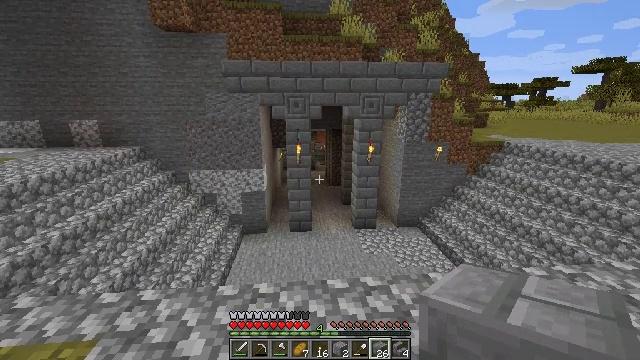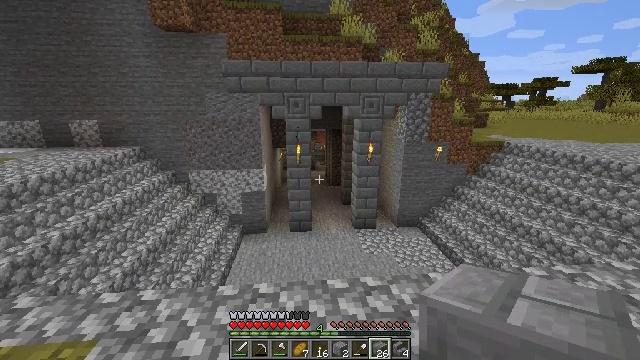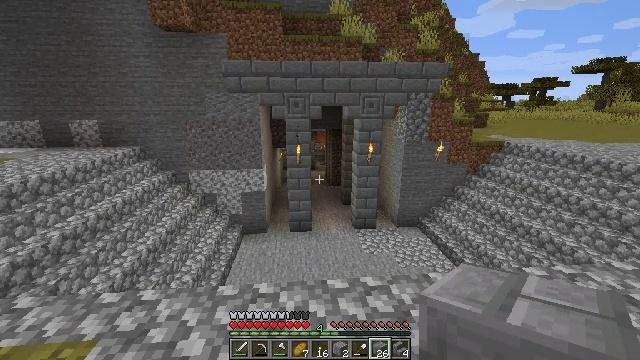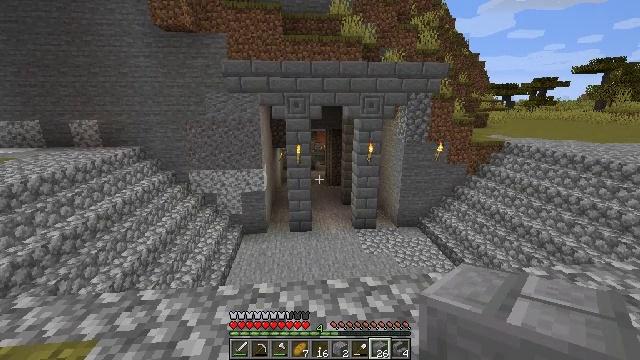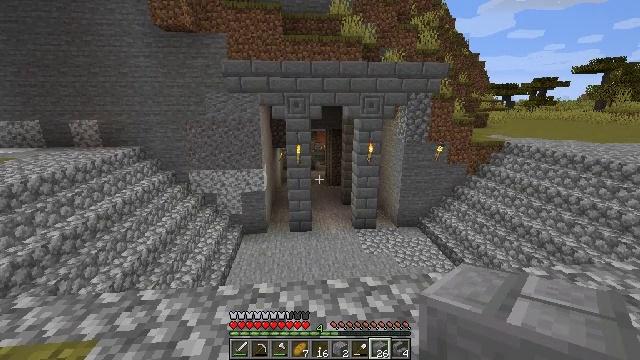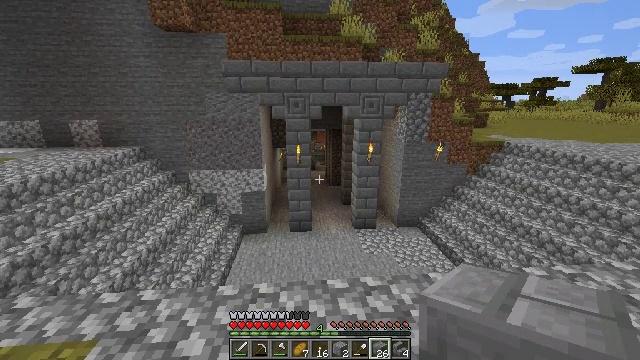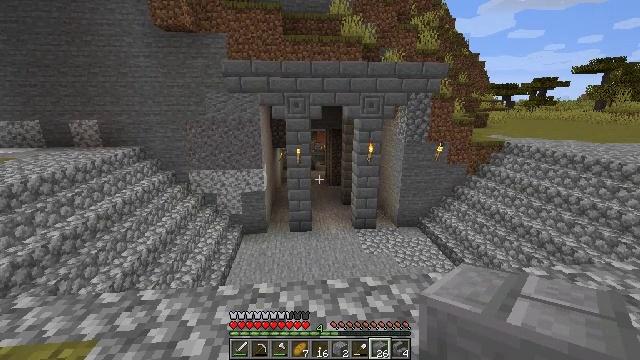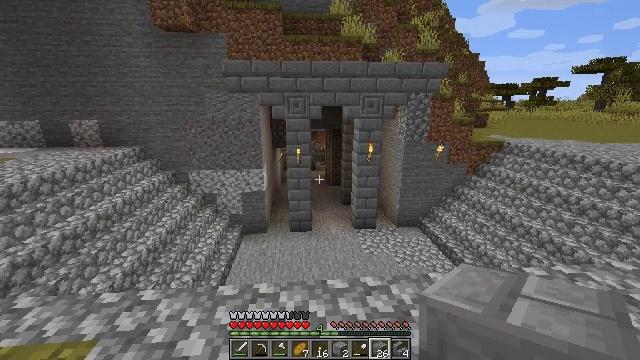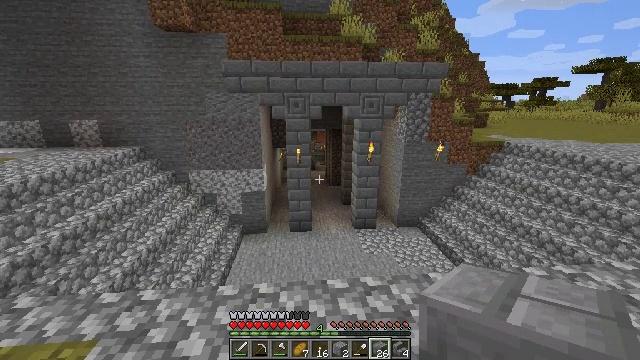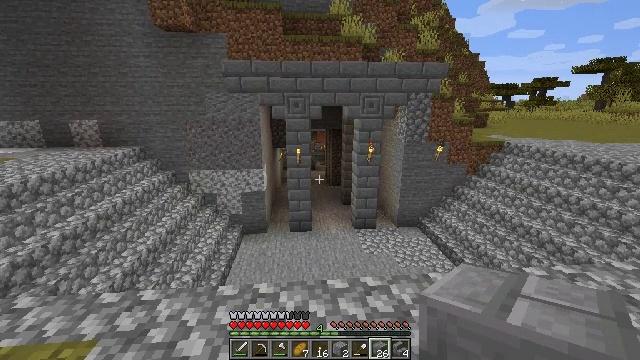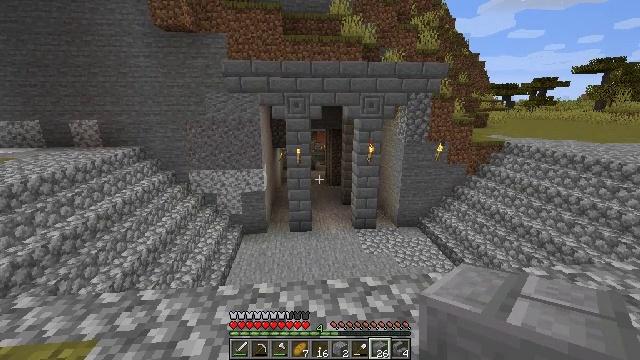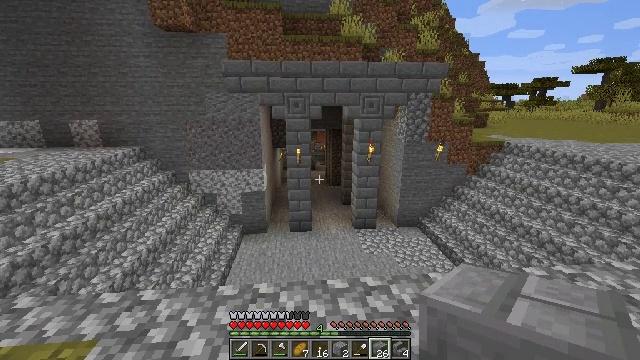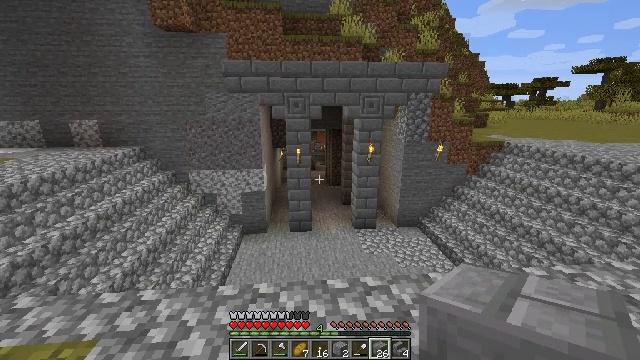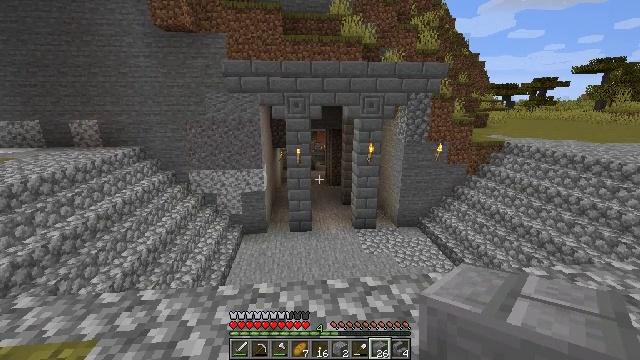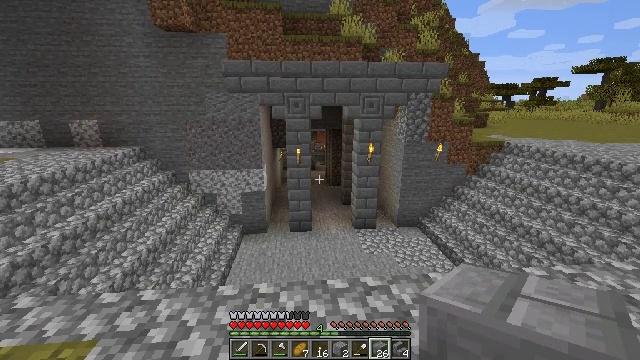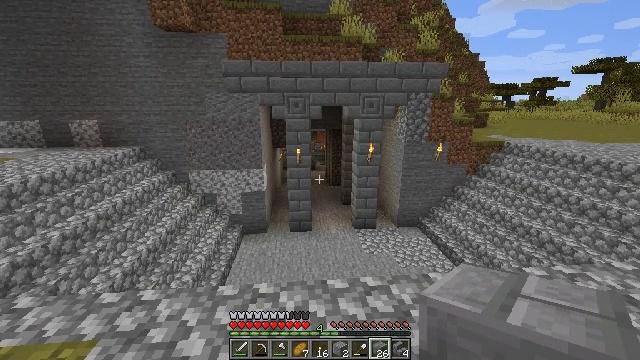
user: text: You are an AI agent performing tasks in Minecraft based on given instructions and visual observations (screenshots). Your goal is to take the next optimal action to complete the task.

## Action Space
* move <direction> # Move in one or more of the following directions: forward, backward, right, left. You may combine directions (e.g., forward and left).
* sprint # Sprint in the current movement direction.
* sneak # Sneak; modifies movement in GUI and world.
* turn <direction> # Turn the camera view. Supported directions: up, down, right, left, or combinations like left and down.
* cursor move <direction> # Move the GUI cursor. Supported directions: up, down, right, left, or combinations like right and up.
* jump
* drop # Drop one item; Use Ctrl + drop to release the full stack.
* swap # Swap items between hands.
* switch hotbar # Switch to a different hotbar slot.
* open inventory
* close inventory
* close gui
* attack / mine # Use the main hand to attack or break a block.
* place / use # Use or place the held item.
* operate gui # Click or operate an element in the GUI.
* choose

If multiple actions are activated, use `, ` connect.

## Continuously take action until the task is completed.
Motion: motion action
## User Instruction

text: Craft polished granite.
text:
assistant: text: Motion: no_op
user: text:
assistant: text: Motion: no_op
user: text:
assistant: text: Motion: no_op
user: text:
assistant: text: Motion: no_op
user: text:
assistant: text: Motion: no_op
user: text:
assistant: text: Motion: no_op
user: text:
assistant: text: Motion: no_op
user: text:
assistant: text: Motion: no_op
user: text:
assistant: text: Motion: no_op
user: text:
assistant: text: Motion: no_op
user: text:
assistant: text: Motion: no_op
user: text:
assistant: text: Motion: no_op
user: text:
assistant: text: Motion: no_op
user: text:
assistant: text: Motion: no_op
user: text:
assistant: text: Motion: no_op
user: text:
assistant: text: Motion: no_op
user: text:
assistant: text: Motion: no_op
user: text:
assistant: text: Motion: no_op
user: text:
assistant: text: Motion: no_op
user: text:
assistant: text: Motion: no_op
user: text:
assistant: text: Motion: no_op
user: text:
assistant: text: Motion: no_op
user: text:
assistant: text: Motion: no_op
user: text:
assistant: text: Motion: no_op
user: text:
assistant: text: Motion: no_op
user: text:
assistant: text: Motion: no_op
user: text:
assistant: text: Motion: no_op
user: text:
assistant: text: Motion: no_op
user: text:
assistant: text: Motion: no_op
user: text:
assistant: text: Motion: no_op